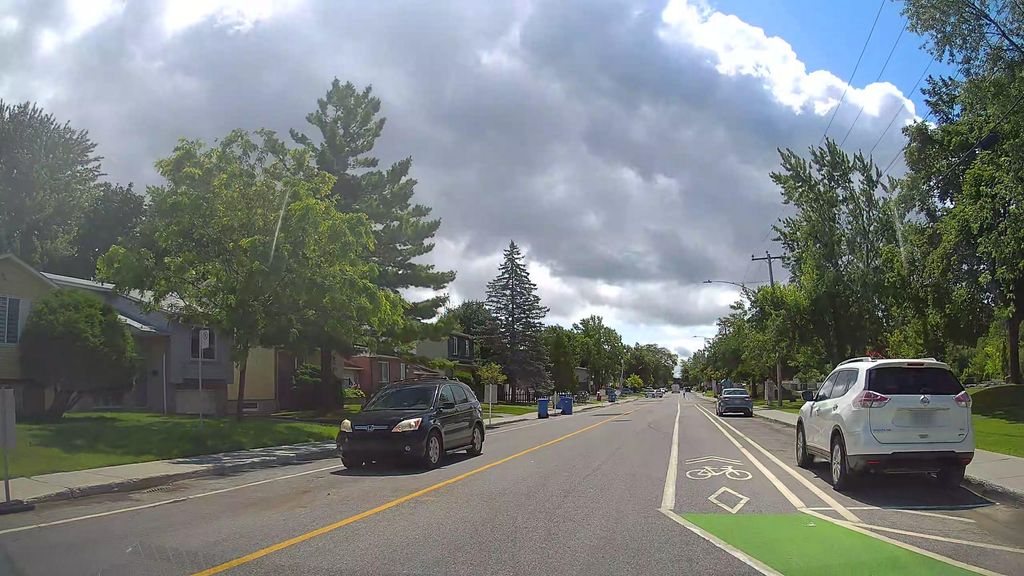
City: montreal